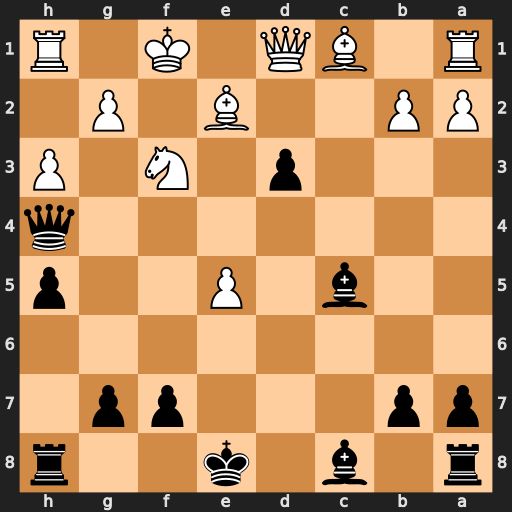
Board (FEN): r1b1k2r/pp3pp1/8/2b1P2p/7q/3p1N1P/PP2B1P1/R1BQ1K1R
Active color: b
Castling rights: kq
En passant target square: -
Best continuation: Qf2#